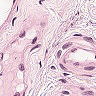
Metastatic tissue present: no